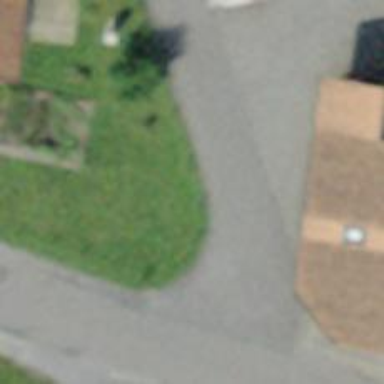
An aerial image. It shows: Asphalt driveway for service vehicles.